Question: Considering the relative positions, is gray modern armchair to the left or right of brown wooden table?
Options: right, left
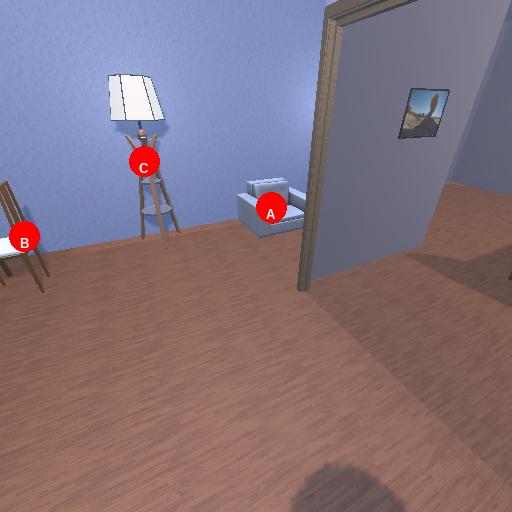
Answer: right